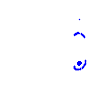
Particle: pion